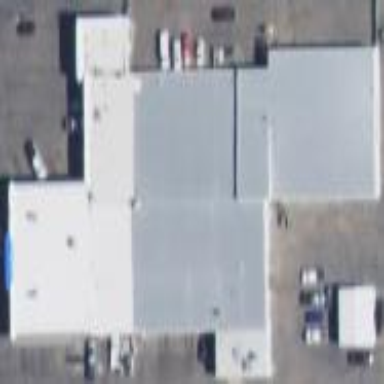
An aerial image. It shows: Building housing car shop.